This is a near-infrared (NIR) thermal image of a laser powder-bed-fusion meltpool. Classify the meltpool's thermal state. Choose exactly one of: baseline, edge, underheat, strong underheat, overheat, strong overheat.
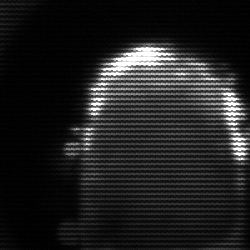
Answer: baseline